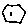
Label: hexagon